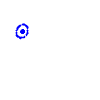
Particle: electron